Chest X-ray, PA view. Patient: 45 years old, sex F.
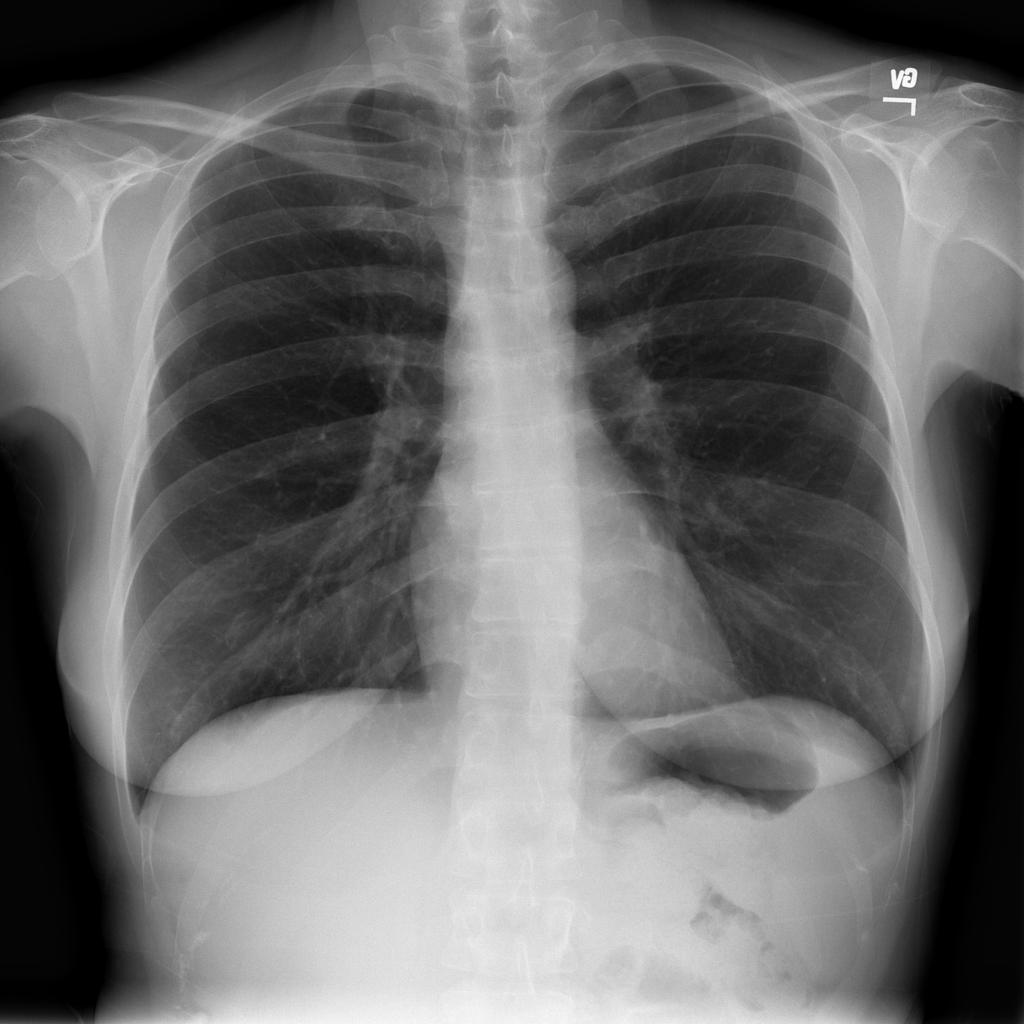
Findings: No Finding